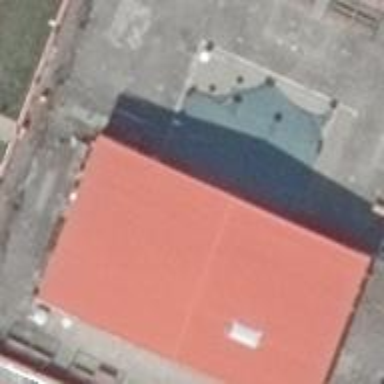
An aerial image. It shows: Events venue building.